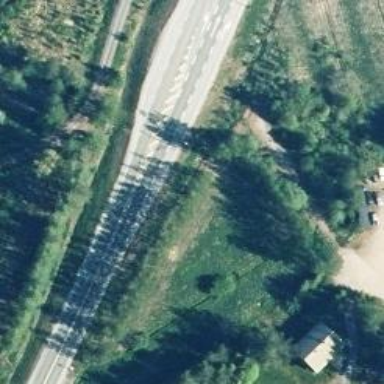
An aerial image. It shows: Asphalt trunk highway.